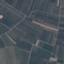
Land use / land cover class: PermanentCrop